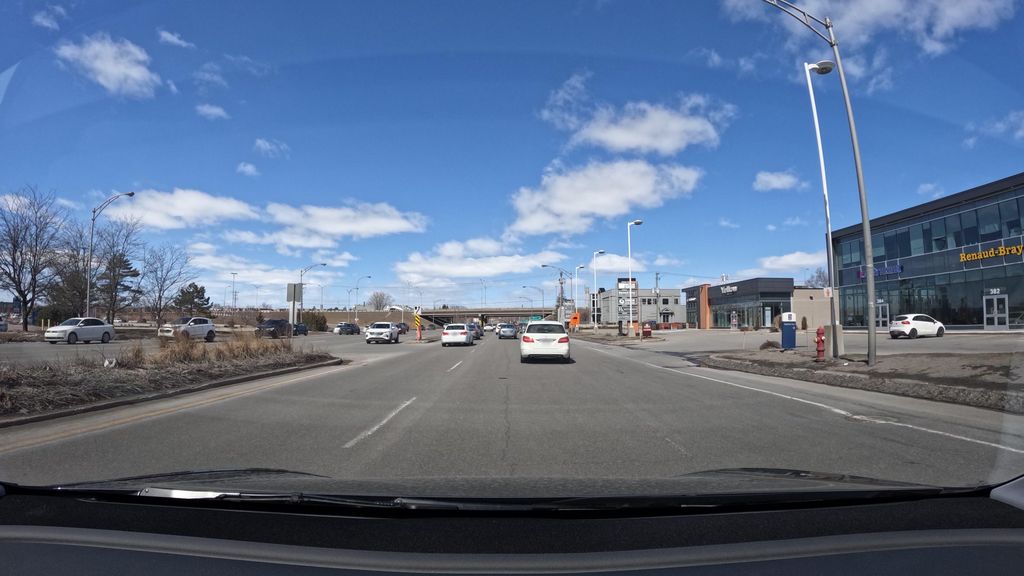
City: montreal